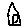
Label: house